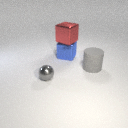
large blue metal cube behind large gray rubber cylinder